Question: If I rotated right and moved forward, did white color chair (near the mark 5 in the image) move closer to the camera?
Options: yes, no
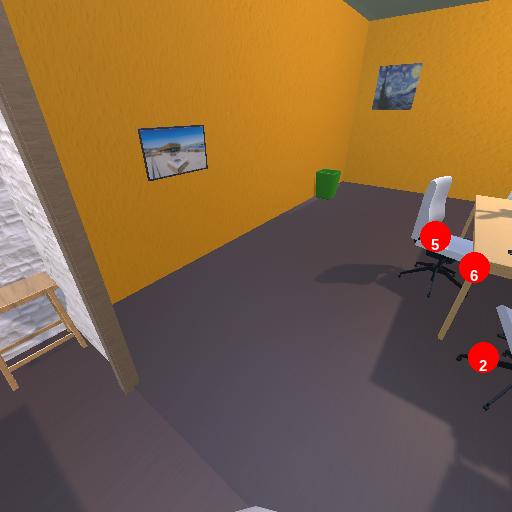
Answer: yes